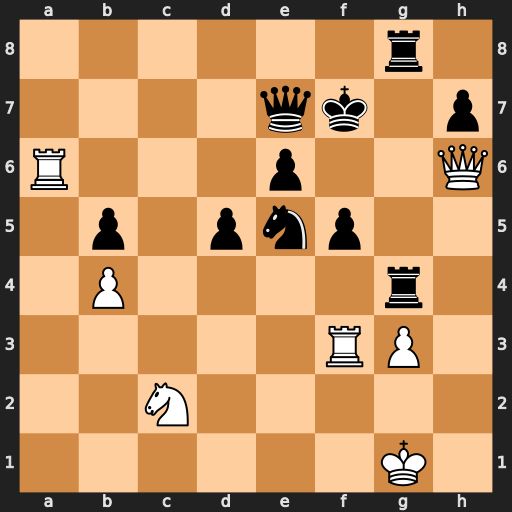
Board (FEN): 6r1/4qk1p/R3p2Q/1p1pnp2/1P4r1/5RP1/2N5/6K1
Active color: w
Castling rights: -
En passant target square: -
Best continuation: Qxh7+ R8g7 Rxf5+